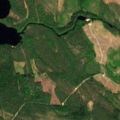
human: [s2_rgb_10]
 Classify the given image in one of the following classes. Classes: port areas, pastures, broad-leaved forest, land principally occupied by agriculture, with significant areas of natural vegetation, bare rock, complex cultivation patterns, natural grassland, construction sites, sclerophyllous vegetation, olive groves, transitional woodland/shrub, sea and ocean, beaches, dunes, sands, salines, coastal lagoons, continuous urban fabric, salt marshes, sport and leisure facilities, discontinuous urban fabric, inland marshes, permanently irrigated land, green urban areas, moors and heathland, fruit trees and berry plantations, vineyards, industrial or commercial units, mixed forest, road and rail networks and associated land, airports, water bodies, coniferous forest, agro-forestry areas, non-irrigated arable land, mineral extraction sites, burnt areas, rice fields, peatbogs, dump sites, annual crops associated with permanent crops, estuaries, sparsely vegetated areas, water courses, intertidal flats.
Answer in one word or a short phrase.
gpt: coniferous forest, transitional woodland/shrub, water bodies